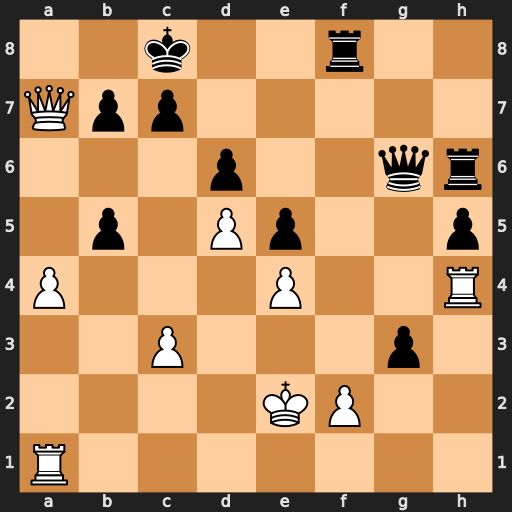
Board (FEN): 2k2r2/Qpp5/3p2qr/1p1Pp2p/P3P2R/2P3p1/4KP2/R7
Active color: w
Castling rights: -
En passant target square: -
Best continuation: Qa8+ Kd7 Qxf8